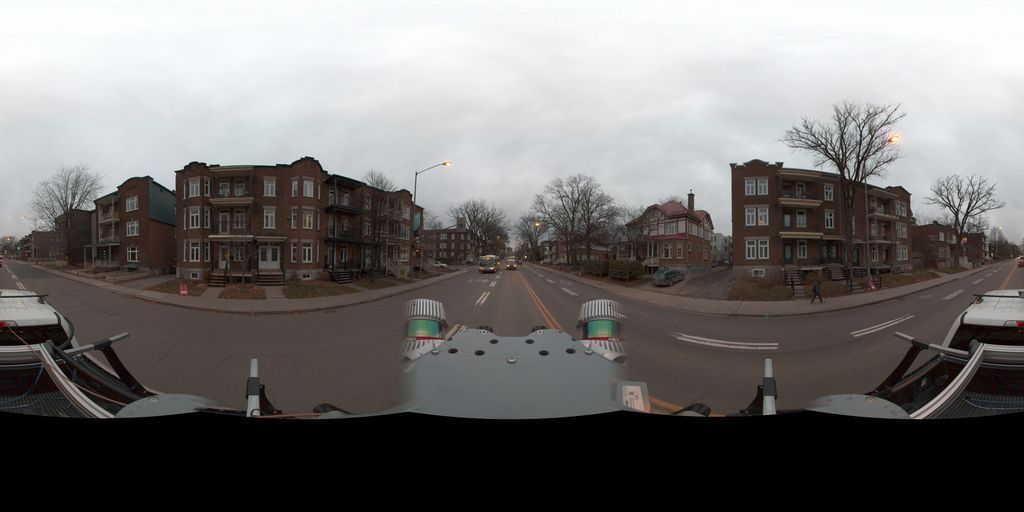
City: quebec_city